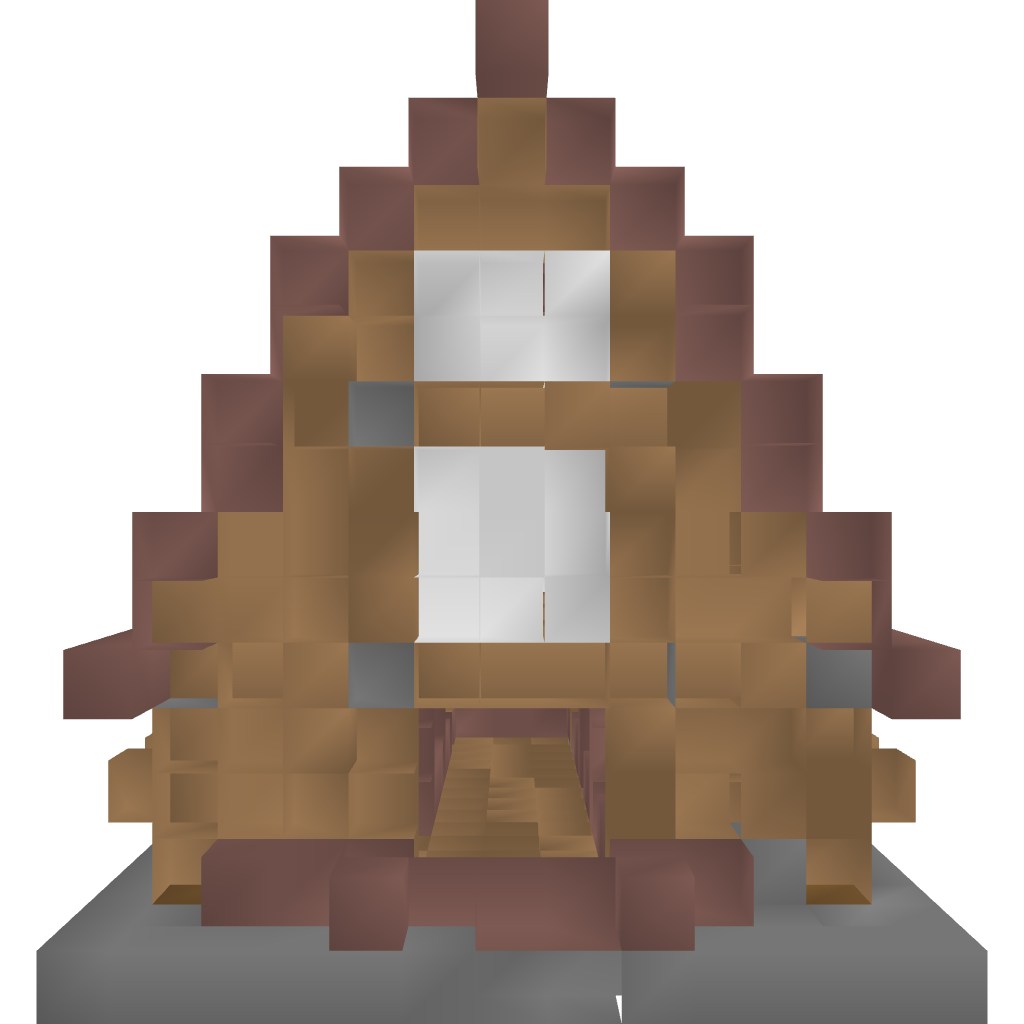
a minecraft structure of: EveV's Horse Barn high quality